Question: I am trying to show a textbox and checkbox in a row. But are not seems to be alligned. Also the elements of gridview are not alligned .

My code is as following :
'''
<?xml version="1.0" encoding="utf-8"?>
<LinearLayout xmlns:android="http://schemas.android.com/apk/res/android"
android:layout_width="fill_parent"
android:layout_height="fill_parent"
android:orientation="vertical" >
<GridView
android:id="@+id/gridView1"
android:layout_width="match_parent"
android:layout_height="wrap_content"
android:horizontalSpacing="10dp"
android:numColumns="auto_fit"
android:verticalSpacing="10dp" >
</GridView>
</LinearLayout>
'''
and the code of gridview_row.xml :
'''
<?xml version="1.0" encoding="utf-8"?>
<RelativeLayout xmlns:android="http://schemas.android.com/apk/res/android"
xmlns:tools="http://schemas.android.com/tools"
android:id="@+id/relativeLayout1"
android:layout_width="fill_parent"
android:layout_height="fill_parent"
android:background="@drawable/border"
android:padding="5dp" >
<LinearLayout
android:id="@+id/layout1"
android:layout_width="fill_parent"
android:layout_height="wrap_content"
android:layout_alignParentLeft="true"
android:layout_alignParentTop="true" >
<TextView
android:id="@+id/textViewL"
android:layout_width="0dip"
android:layout_height="match_parent"
android:layout_weight="1"
android:text="TextView"
android:textSize="18sp" />
<CheckBox
android:id="@+id/checkBox1"
android:layout_width="wrap_content"
android:layout_height="wrap_content"
android:gravity="right" />
</LinearLayout>
<ImageView
android:id="@+id/imageView1"
android:layout_width="64dp"
android:layout_height="64dp"
android:layout_below="@+id/layout1"
android:layout_centerHorizontal="true"
android:src="@drawable/icon"
tools:ignore="ContentDescription" />
<TextView
android:id="@+id/textView1"
android:layout_width="fill_parent"
android:layout_height="wrap_content"
android:layout_below="@+id/imageView1"
android:layout_centerHorizontal="true"
android:ellipsize="marquee"
android:gravity="center"
android:text="TextView"
android:textSize="18sp" />
</RelativeLayout>
'''
I want to allign textview and checkbox in a row. Also the elements of gridview must be alligned . Please help me in this regards .
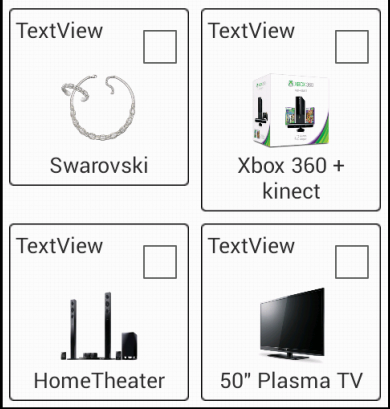
Answer: Try this.
IN TWO WAYS
Give 'android:gravity="center_vertical"' for both 'TextView' and 'CheckBox'
then 'LinearLayout' height as fixed like '40dp'
'''
<LinearLayout
android:id="@+id/layout1"
android:layout_width="fill_parent"
android:layout_height="40dp"
android:layout_alignParentLeft="true"
android:layout_alignParentTop="true" >
<TextView
android:id="@+id/textViewL"
android:layout_width="0dip"
android:layout_height="match_parent"
android:layout_weight="1"
android:text="TextView"
android:gravity="center_vertical"
android:textSize="18sp" />
<CheckBox
android:id="@+id/checkBox1"
android:layout_width="wrap_content"
android:layout_height="match_parent"
android:gravity="center_vertical" />
</LinearLayout>
'''
then the second
NO need to give fixed
'''
<LinearLayout
android:id="@+id/layout1"
android:layout_width="fill_parent"
android:layout_height="wrap_content"
android:layout_alignParentLeft="true"
android:layout_alignParentTop="true" >
<TextView
android:id="@+id/textViewL"
android:layout_width="0dip"
android:layout_height="match_parent"
android:layout_weight="1"
android:text="TextView"
android:gravity="center_vertical"
android:textSize="18sp" />
<CheckBox
android:id="@+id/checkBox1"
android:layout_width="wrap_content"
android:layout_height="match_parent"
android:gravity="center_vertical"
android:gravity="right" />
</LinearLayout>
'''
For your 'GridView'
use 'android:singleLine="true"'
'''
<TextView
android:id="@+id/textView1"
android:layout_width="fill_parent"
android:layout_height="wrap_content"
android:layout_below="@+id/imageView1"
android:layout_centerHorizontal="true"
android:ellipsize="marquee"
android:gravity="center"
android:singleLine="true"
android:text="TextView"
android:textSize="18sp" />
'''